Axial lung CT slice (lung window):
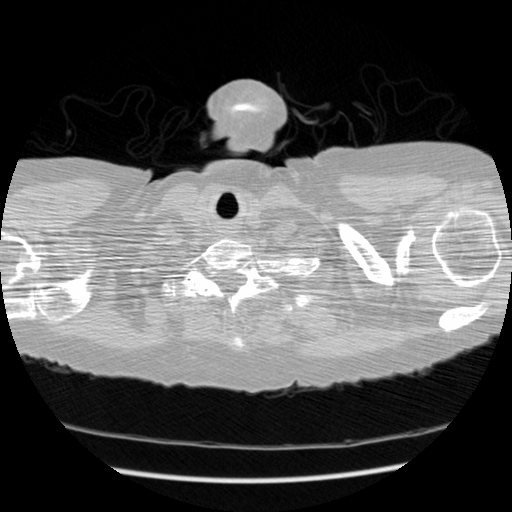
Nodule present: no